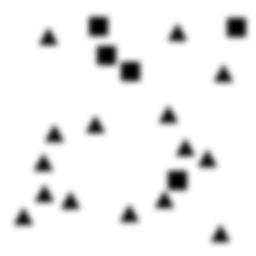
Squares: 5
Triangles: 15
Stars: 0
Total shapes: 20